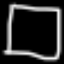
Label: square